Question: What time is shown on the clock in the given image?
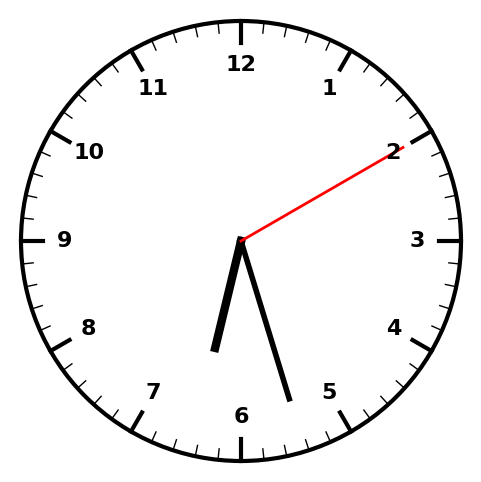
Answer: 06:27:10